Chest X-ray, PA view. Patient: 23 years old, sex F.
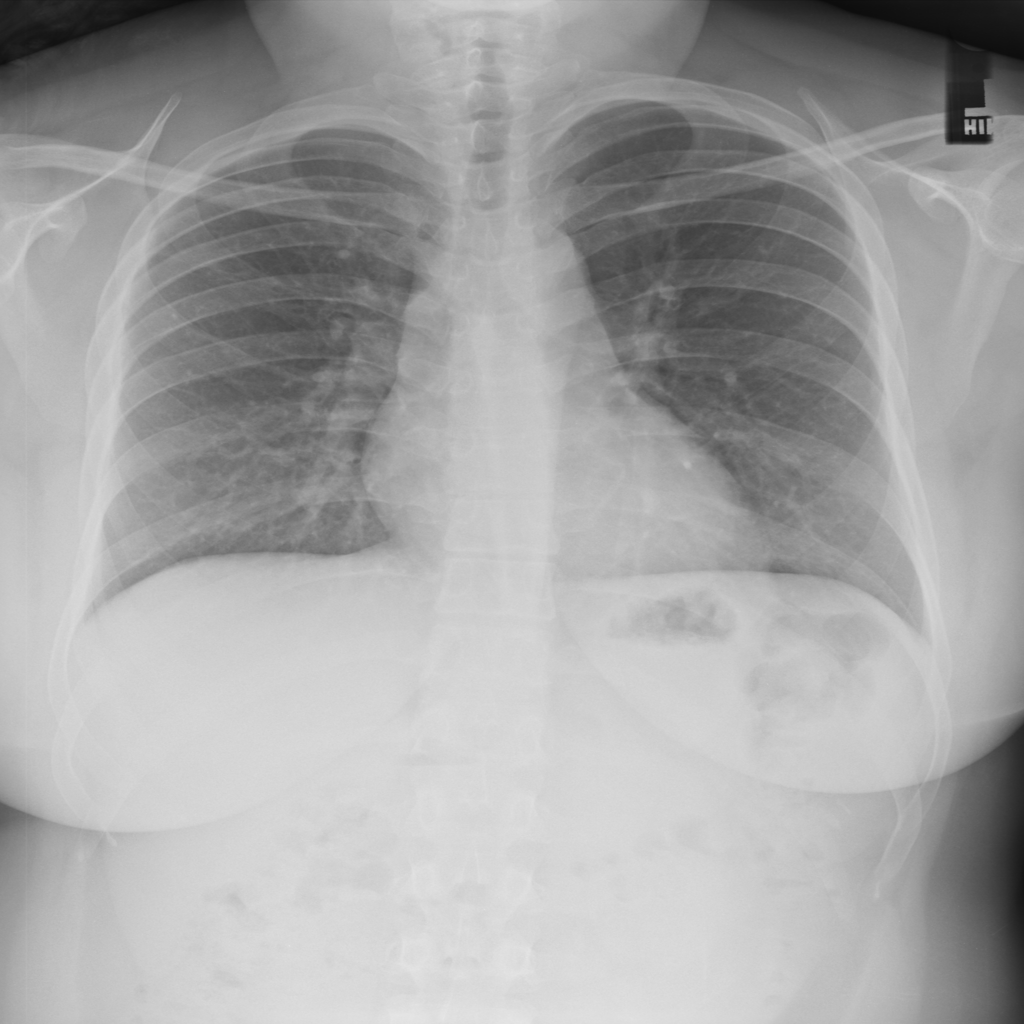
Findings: No Finding